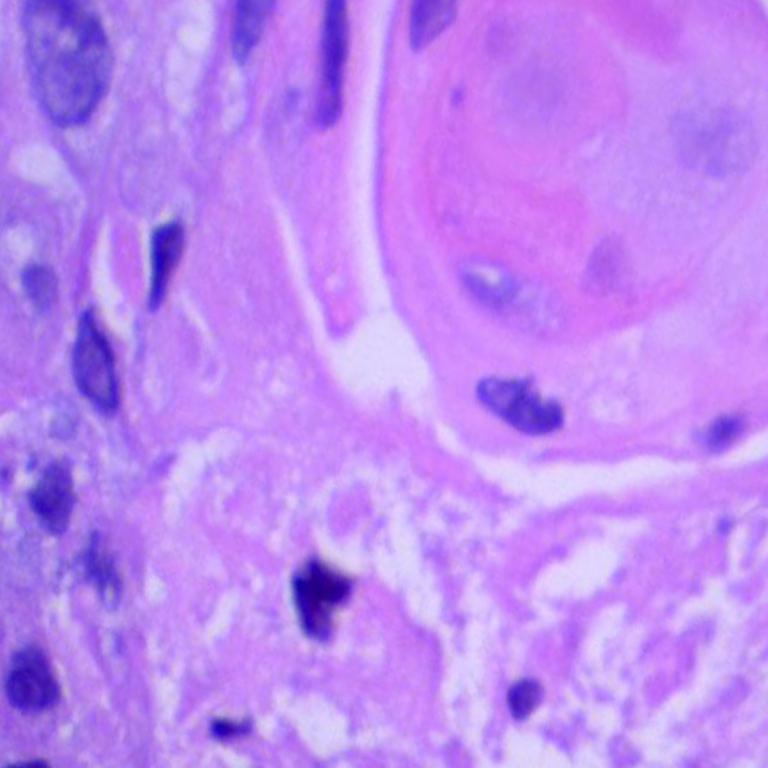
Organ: lung
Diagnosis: squamous carcinomas